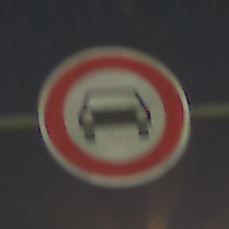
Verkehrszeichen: VerbotKraftwagen
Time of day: Night
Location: Outdoor (Urban)
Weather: PartlyCloudy
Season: NotSpecified
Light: Artificial